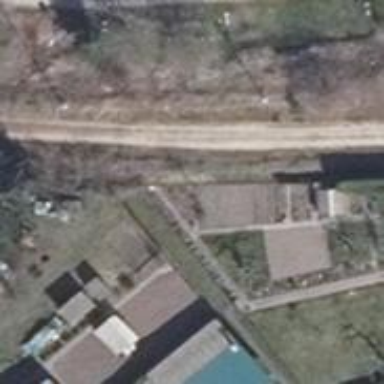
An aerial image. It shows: Asphalt cycleway running alongside abandoned railway on embankment.